Доведение идеи квантовых вычислений до прикладных разработок — одна из важных задач современных науки и технологий. Один из подходов к решению этой задачи — управление одиночными электронами в транзисторах с помощью переменных электромагнитных полей. В этой задаче мы разберемся, как с помощью одноэлектронных транзисторов и рефлектометрии можно считать состояние квантового бита информации в прототипах квантовых компьютеров. В частях А и B обсуждается распространение радиоволн вдоль проводов и линий электропередач. В части С рассматриваются условия отражения волн. В части D описывается одноэлектронный транзистор, а в части E и F обсуждается метод рефлектометрии.
Часть A. Модель коаксиального провода (2 балла) Когда рассматривается постоянный ток или низкочастотные сигналы, предполагается, что он распространяется по цепи мгновенно. Такое предположение верно, если длина волны таких сигналов много больше размеров цепи. Но когда рассматриваются радиоволны, распространение становится более сложным, и нужно учитывать емкость и индуктивность проводов. В этой задаче считайте, что электрическое и магнитное поле перпендикулярны оси провода (так называемая поперечная электромагнитная мода).  В проводе центральная медная жила радиуса $a$ окружена медной оплеткой внутреннего радиуса $b$ (рис. 1). Между ними находится диэлектрик (диэлектрическая проницаемость $\varepsilon_r$, магнитная проницаемость $\mu_r$). Сопротивлением меди можно пренебречь. Когда электромагнитный сигнал распространяется в проводе, он ограничен центральной жилой и внешней оплеткой.
С какой скоростью распространяются электромагнитные волны в коаксиальном проводе?
Пусть участок центральной жилы длиной $\Delta x$ заряжен зарядом $\Delta q$, а внешняя оплетка заземлена. Найдите электрическое поле между центральной жилой и оплеткой.
Найдите емкость $C_x$ единицы длины коаксиального провода.
Найдите индуктивность $L_x$ единицы длины провода. Кабель целиком можно представить как емкости и индуктивности его малых участков. Будем считать, что индуктивность провода — это характеристика центральной жилы, а емкости характеризуют диэлектрик между проводниками (рис. 2).
Часть B. Линия электропередачи (1 балл) Рассмотрим одну из возможных реализаций линии электропередачи. Сигнал передается по очень тонкому проводнику радиуса $a$, который находится на расстоянии $d\gg a$ от заземленной хорошо проводящей плоскости (рис. 3). Вещество, окружающее проводник, обладает диэлектрической проницаемостью $\varepsilon_r$ и магнитной проницаемостью $\mu_r$. Обратно ток течет по заземленной плоскости.
Часть C. Основы рефлектометрии (1.2 балла) Электромагнитная волна может распространяться по линии в двух противоположных направлениях. Для обоих направлений импеданс $Z_0$ связывает амплитуду напряжения $V_0$ и тока $I_0$ как $Z_0=V_0/I_0$. Рассмотрим соединение двух линий с импедансами $Z_0$ и $Z_1$ (рис. 4).  Когда сигнал амплитуды $V_i$, распространяющийся в линии с импедансом $Z_0$, достигает места соединения, он частично проходит во вторую линию и распространяется дальше (амплитуда прошедшего сигнала $V_t$), а частично отражается и распространяется в обратном направлении в той же линии, что и исходный сигнал (амплитуда отраженного сигнала $V_r$).
Найдите импеданс такой линии электропередачи.
Найдите коэффициент отражения $\Gamma=V_\text{r}/V_\text{i}$ в месте соединения линий.
Часть D. Одноэлектронный транзистор (3.3 балла) Упрощенная схема одноэлектронного транзистора (single electron transistor, SET) представлена на рисунке 5. Квантовая точка (quantum dot, QD) — малый изолированный проводник и поблизости расположенные электроды. На квантовой точке могут накапливаться электроны, попадающие на нее туннельными переходами через электроды S и D на схеме. Затвор G — контакт QD с третьим электродом — эквивалентен конденсатору, указанному на схеме (рис. 5).  Емкостью $C_t$ туннельных переходов можно пренебречь и считать емкость $C_g$ затвора полной емкостью квантовой точки. В данной части задачи потенциал на электродах S и D поддерживается нулевым, а на затворе — равным $V_g$.
Укажите условие(я), при которых фаза исходного сигнала $V_i$ изменяется на $\pi$ при отражении.
При $\Delta E_n <0$ электроны перетекают на QD, пока их количество не достигнет такого $\mathcal{N}> n$, что $\Delta E_{\mathcal{N}} \ge 0$. Соответствующие этому равновесию число $\mathcal{N}$ и добавочную энергию $\Delta E_{\mathcal{N}}$ можно задать, подстраивая значение потенциала $V_g$.
Найдите $E_c=\max \Delta E_{\mathcal{N}}(V_g)$ — максимальную из равновесных добавочных энергий, достижимых подстройкой потенциала $V_g$. В случае, когда $\Delta E_{\mathcal{N}}=0$, переход электронов на QD не требует дополнительных затрат энергии и SET находится в проводящем состоянии (ON). В другом случае, когда $\Delta E_{\mathcal{N}}>0$, SET проводит ток слабо, т.е. находится в состоянии OFF. Состояния ON и OFF хорошо различимы, если выполнен ряд условий. Во-первых, тепловой энергии электронов на электродах S и D не должно хватать для перехода на QD.
Найдите, какому условию должна удовлетворять температура электронов, чтобы они не могли перейти на QD. Во-вторых, туннелирование электронов на QD и обратно ограничивает время жизни энергетических состояний. Туннельный переход можно считать резистором, через который QD разряжается за время, совпадающее с характерным временем туннелирования.
Часть E. Изучение состояния SET-транзистора с помощью рефлектометрии (1 балл) Будем считать, что в ON-состоянии SET эквивалентен сопротивлению $R_{\text{ON}}=100 \, \text{k} \Omega$, а в OFF-состоянии является изолятором. Рефлектометрия позволяет определить состояние SET, проведя измерения амплитуды и фазы отраженного от SET сигнала и вычислив коэффициент отражения $\Gamma$. При переключении SET из состояния ON в состояние OFF коэффициент отражения меняется на $$\Delta\Gamma = |\Gamma_\text{ON} - \Gamma_\text{OFF}| \ \ ,$$ где $\Gamma_{\text{ON}}$ и $\Gamma_{\text{OFF}}$ — коэффициенты отражения в этих состояниях.
Вычислите $\Delta \Gamma$ для SET, подключенного к линии с импедансом $50\ \Omega$ (рис. 6). Для увеличения $\Delta \Gamma$ (и, соответственно, чувствительности рефлектометрии) в цепь включают индуктивность (рис. 7). Учтите, кроме того, технологически неизбежную внутреннюю емкость $C_0\approx0.4\: \textrm{пФ}$. Рефлектометрия проводится сигналом угловой частоты $\omega_\text{rf}$.
Часть F. Регистрация заряда с помощью квантовой точки с одним электродом  (1.5 балла) В практических применениях количество электродов, подходящих к квантовым точкам, стремятся уменьшить. В квантовых точках с одним электродом (Single Lead Quantum Dot, SLQD) отсутствуют электроды S и G, а через затвор G осуществляется и управление состоянием QD, и рефлектометрия. SLQD в OFF-состоянии является изолятором, как и SET. Однако, в отличие от SET, SLQD в ON-состоянии эквивалентен конденсатору емкости $C_\text{q}$. Для максимизации $\Delta\Gamma$ собирают изображенную на рисунке 8 схему. Емкость $C_0\approx0.4\: \textrm{пФ}$ конструктивно неизбежна и фиксирована, а индуктивность $L_0$ и частота сигнала $\omega_\text{rf}$ могут быть выбраны такими, чтобы оптимизировать измерения. Импеданс линии $Z_0=50 \, \Omega$.
Найдите условие на $L_0$, необходимое для того, чтобы $\Delta \Gamma$ было порядка единицы. Для случая $\omega_{\text{rf}}/(2\pi)=100\: \textrm{МГц}$ вычислите $L_0$ и соответствующее ей $\Delta \Gamma$.
Предложите, как выбрать $\omega_\text{rf}$ и $Z_\text{C}=\sqrt{L_0/C_0}$, чтобы получить $\Delta\Gamma \sim 1$ при фиксированных $C_0$ и $C_q$. В ответ запишите формулы для нахождения $\omega_\text{rf}$ и $Z_{\text{C}}$. Подбираемые оптимальные значения индуктивности $L_0$ довольно велики и не всегда реализуемы. Поэтому для увеличения чувствительности рефлектометрии иногда требуется использовать элементы другого типа.
Ставится цель получить $\Delta \Gamma \sim 1$, не прибегая к использованию значительных $L_0$. Считая $L_0$ (и, таким образом, $Z_C$) фиксированной, нарисуйте схему, задействующую еще один элемент при подключении линии к SLQD. Найдите выражение для номинала этого элемента.
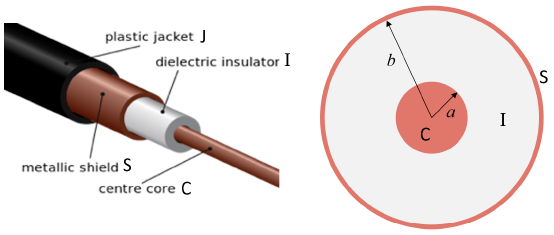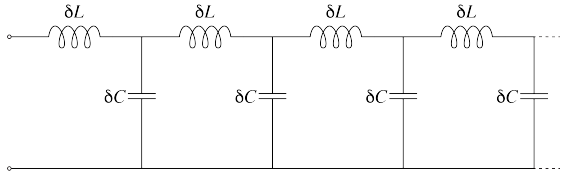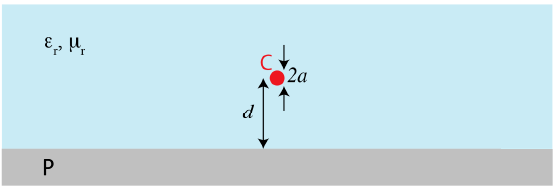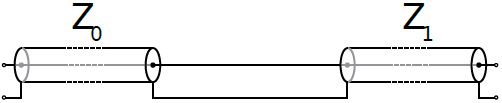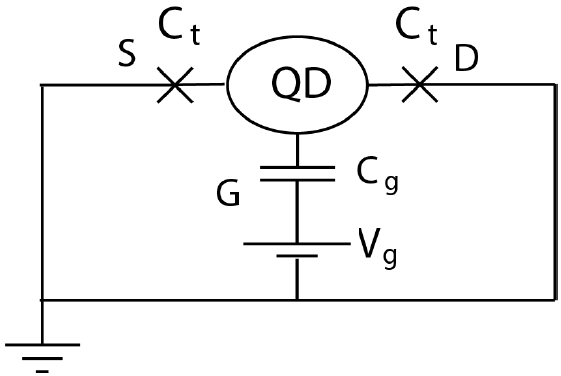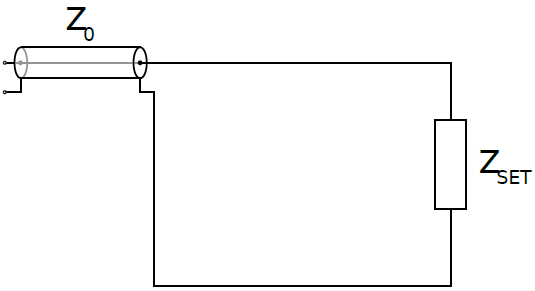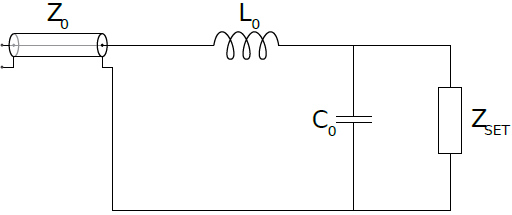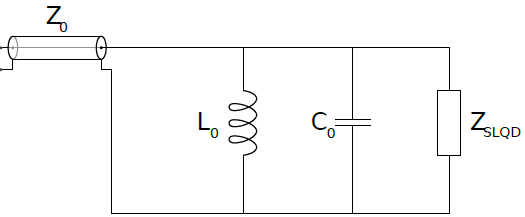
С какой скоростью распространяются электромагнитные волны в коаксиальном проводе?

Пусть участок центральной жилы длиной $\Delta x$ заряжен зарядом $\Delta q$, а внешняя оплетка заземлена. Найдите электрическое поле между центральной жилой и оплеткой.

Найдите емкость $C_x$ единицы длины коаксиального провода.

Найдите индуктивность $L_x$ единицы длины провода.

Покажите, что импеданс $Z_0$ полубесконечного провода равен $Z_0=\sqrt{L_x/C_x}$.Рассчитайте численное значение $b/a$, если импеданс провода $Z_0=50\ \Omega$, а параметры диэлектрика — $\varepsilon_r=4.0$ и $\mu_r=1.0$.

Найдите импеданс такой линии электропередачи.

Найдите коэффициент отражения $\Gamma=V_\text{r}/V_\text{i}$ в месте соединения линий.

Укажите условие(я), при которых фаза исходного сигнала $V_i$ изменяется на $\pi$ при отражении.

Пусть QD содержит $n$ электронов. Найдите потенциал $\varphi_n$ на QD.Найдите энергию $\Delta E_n$, которая необходима еще одному электрону для попадания на QD.

Найдите $E_c=\max \Delta E_{\mathcal{N}}(V_g)$ — максимальную из равновесных добавочных энергий, достижимых подстройкой потенциала $V_g$.

Найдите, какому условию должна удовлетворять температура электронов, чтобы они не могли перейти на QD.

Напишите оценку времени туннелирования, используя емкость $C_t$ и сопротивление $R_t$ туннельного перехода.Найдите соотношение, которому должно удовлетворять $R_t$, чтобы состояния ON и OFF не перекрывались.

Вычислите $\Delta \Gamma$ для SET, подключенного к линии с импедансом $50\ \Omega$ (рис. 6).

Найдите условие на $L_0$, необходимое для того, чтобы $\Delta \Gamma$ было порядка единицы.   Для случая $\omega_{\text{rf}}/(2\pi)=100\: \textrm{МГц}$ вычислите $L_0$ и соответствующее ей $\Delta \Gamma$.

Предложите, как выбрать $\omega_\text{rf}$ и $Z_\text{C}=\sqrt{L_0/C_0}$, чтобы получить $\Delta\Gamma \sim 1$ при фиксированных $C_0$ и $C_q$. В ответ запишите формулы для нахождения $\omega_\text{rf}$ и $Z_{\text{C}}$.

Ставится цель получить $\Delta \Gamma \sim 1$, не прибегая к использованию значительных $L_0$. Считая $L_0$ (и, таким образом, $Z_C$) фиксированной, нарисуйте схему, задействующую еще один элемент при подключении линии к SLQD. Найдите выражение для номинала этого элемента.
Темы:
T, Азиатские